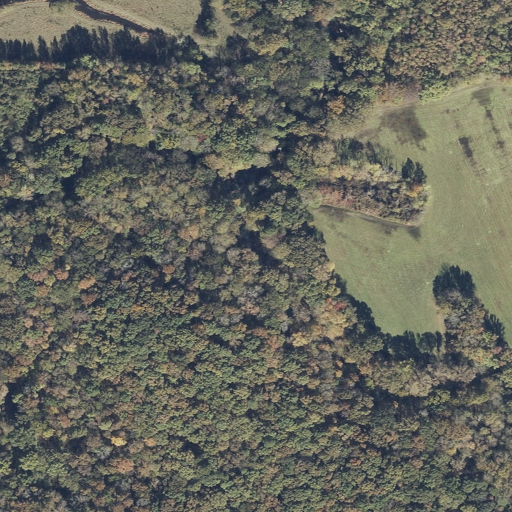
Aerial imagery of valley in Alabama named Randolph Hollow containing deciduous forest, pasture, woody wetlands, and herbaceous wetlands